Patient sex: M
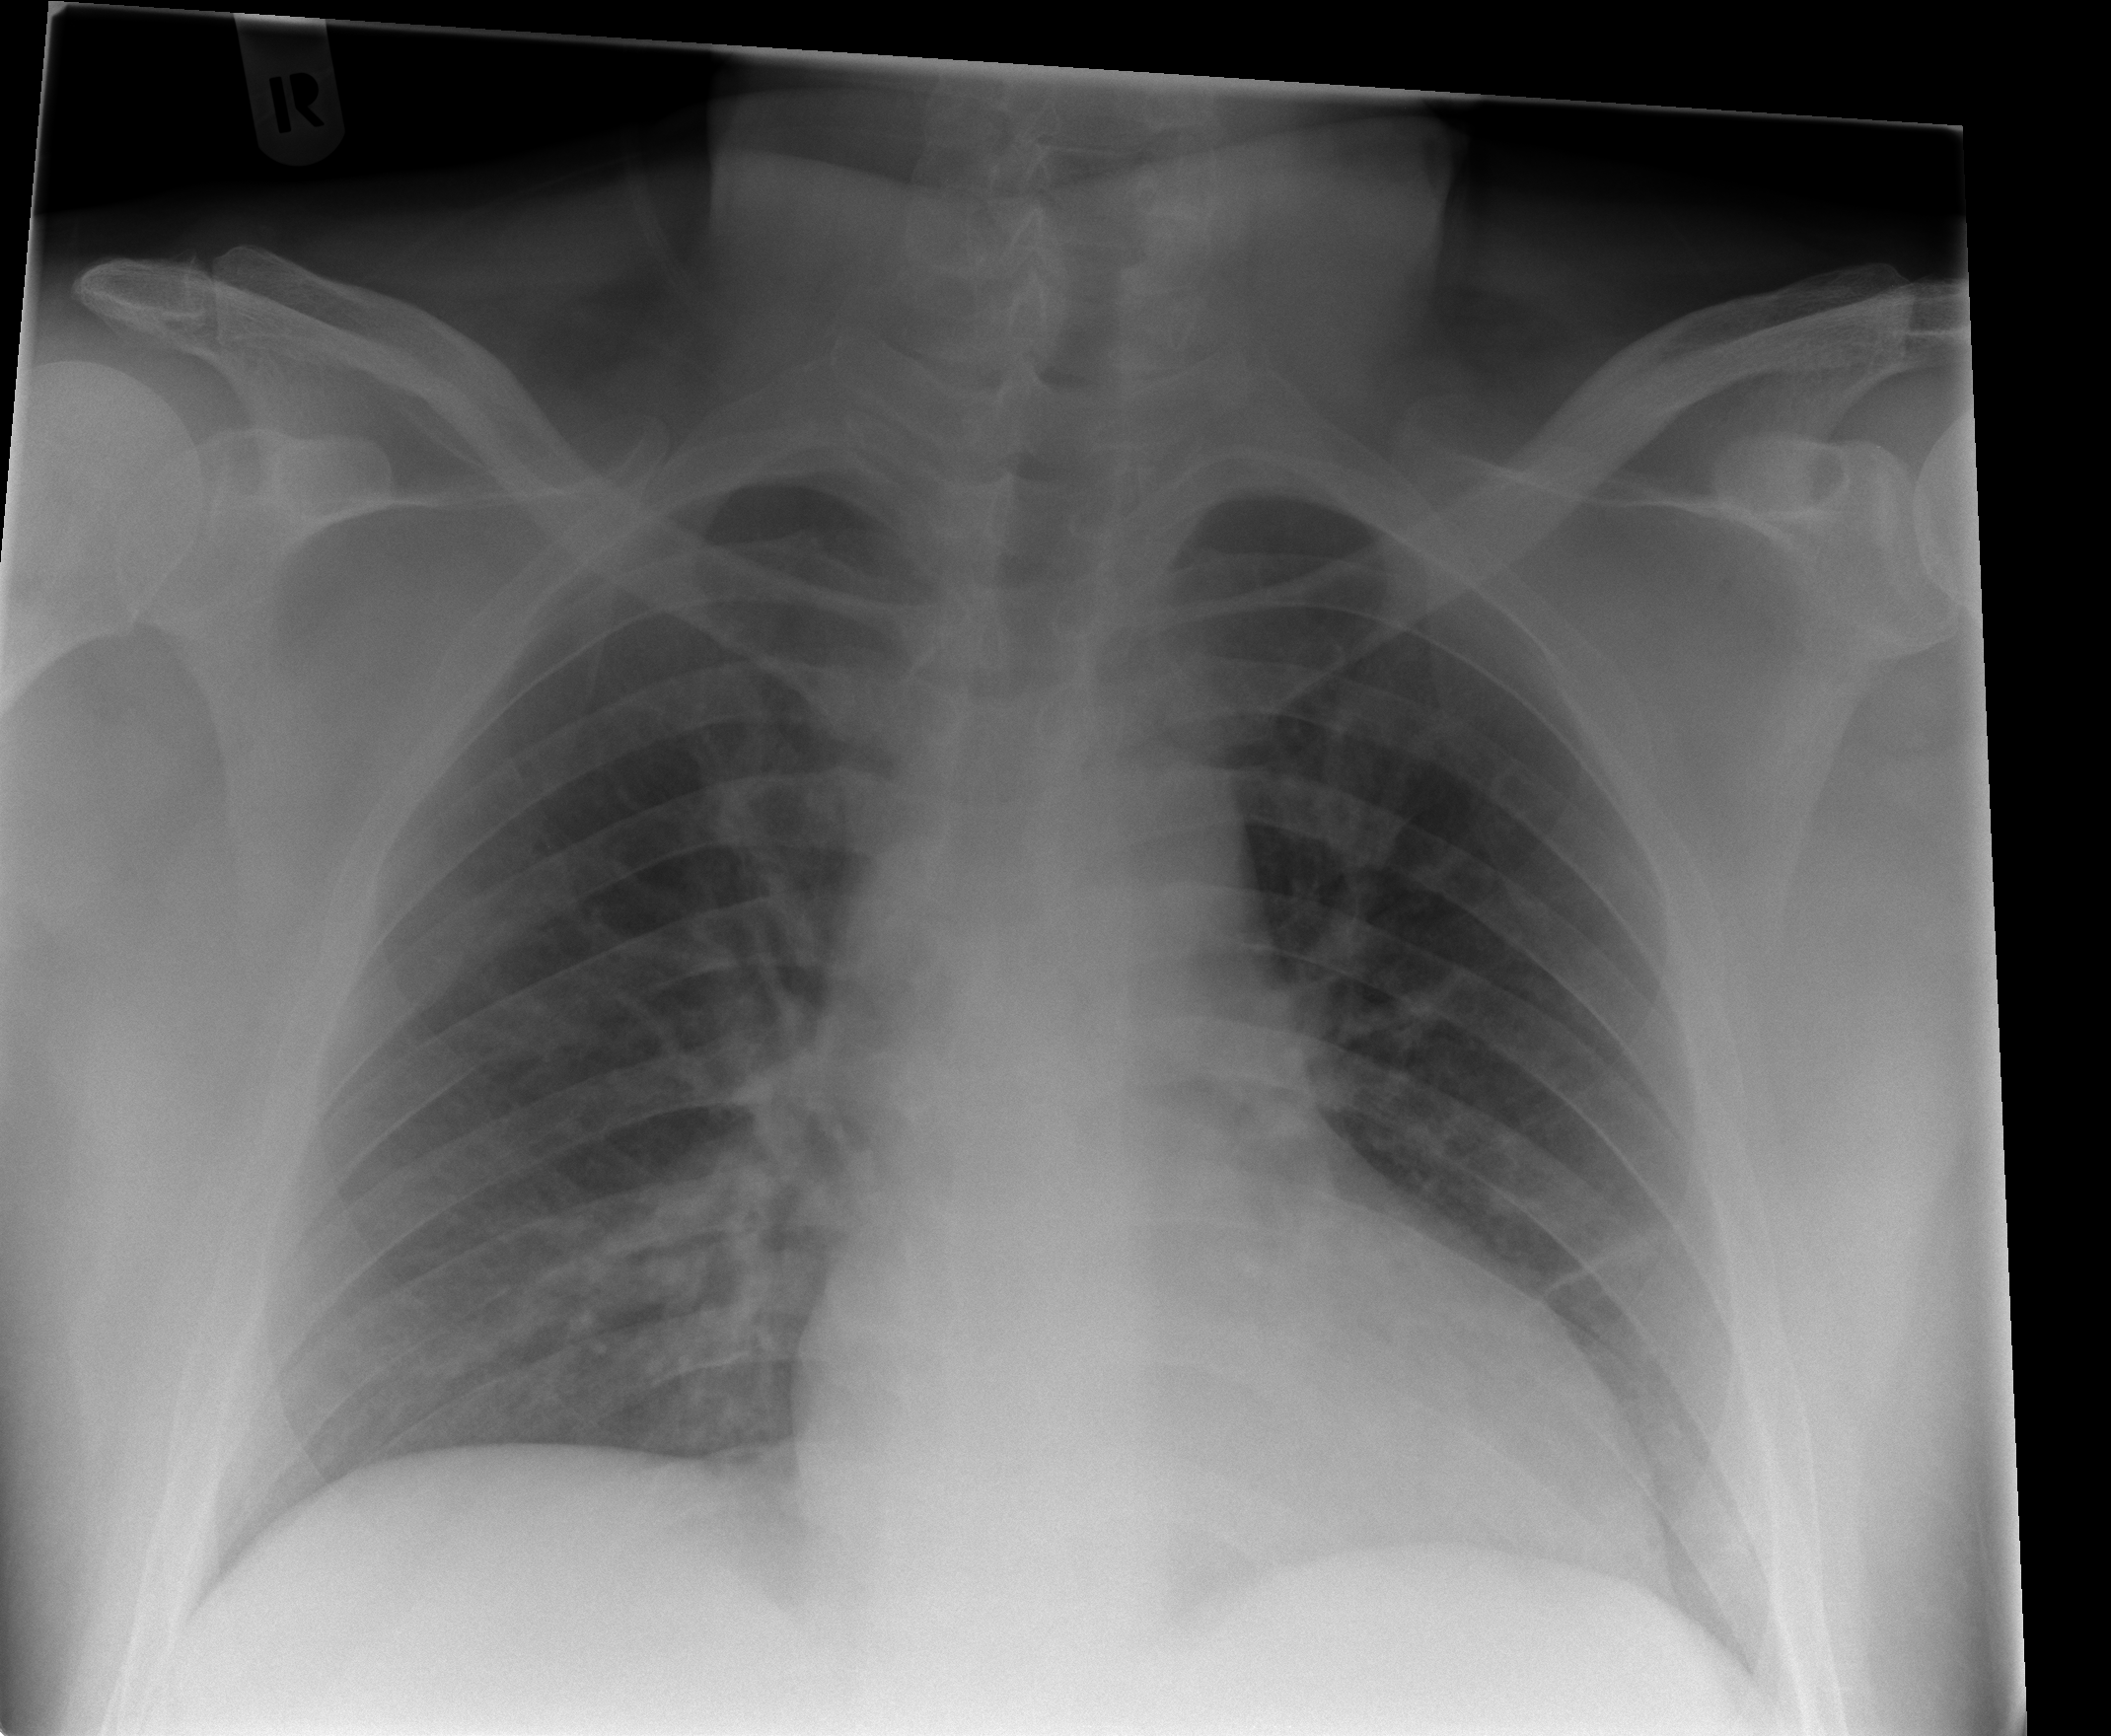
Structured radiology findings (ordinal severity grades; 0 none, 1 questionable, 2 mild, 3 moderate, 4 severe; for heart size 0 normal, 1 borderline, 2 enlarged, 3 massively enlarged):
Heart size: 0
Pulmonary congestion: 0
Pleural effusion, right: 0
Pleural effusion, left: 0
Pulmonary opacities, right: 0
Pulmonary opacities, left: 0
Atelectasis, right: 0
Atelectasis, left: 1